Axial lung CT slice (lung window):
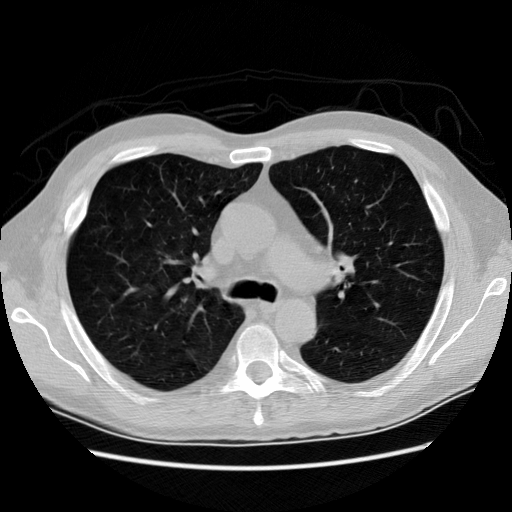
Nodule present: no